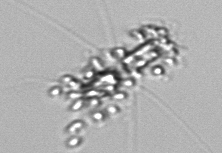
Label: Chaetoceros_didymus_TAG_external_flagellate